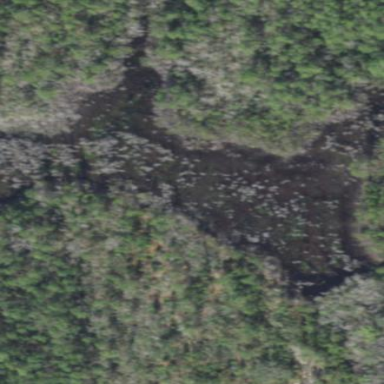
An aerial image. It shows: Marshy wetland area.